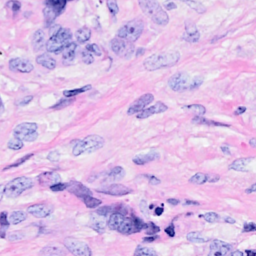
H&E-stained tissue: Breast